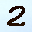
Label: 2